Question: I need a pointer on a world map as shown in below image:

I was able to create a circle using HTML/CSS and here is the one I created:
'''
.circle {
border-radius: 50%/50%;
width: 50px;
height: 50px;
background: black;
'''
}
<URL>
Now I need 2 lines intersected along with image as shown in above image. Is it possible using html/css?
Thanks
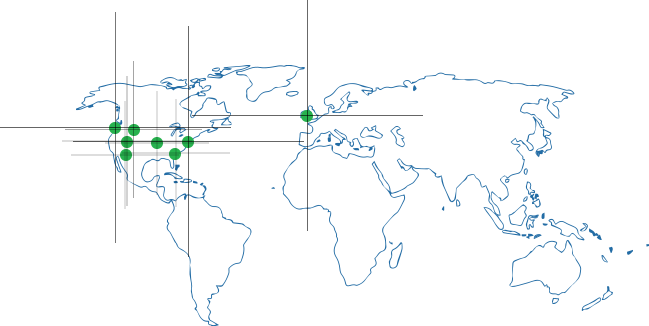
Answer: You can use the pseudoelements ':after' and ':before' like in <URL>
This is fully supported by all major browsers (IE9+) as shown <URL>
'''
.circle {
border-radius: 50%/50%;
width: 50px;
height: 50px;
background: black;
position: relative;
top: 200px;
left: 50%;
}
.circle:after {
content: '';
display: block;
height: 1px;
width: 300px;
position: absolute;
top: 50%;
left: -125px;
background-color: #f00;
}
.circle:before {
content: '';
display: block;
height: 300px;
width: 1px;
position: absolute;
left: 50%;
top: -125px;
background-color: #f00;
}
'''